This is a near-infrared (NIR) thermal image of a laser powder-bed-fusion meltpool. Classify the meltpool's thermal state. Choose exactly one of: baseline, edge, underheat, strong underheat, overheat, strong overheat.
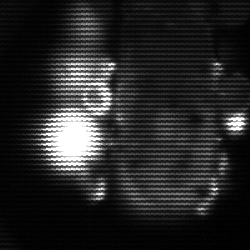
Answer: strong underheat